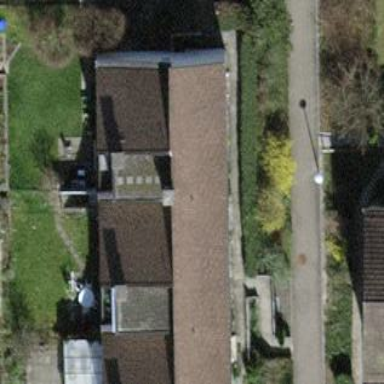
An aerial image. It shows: Building with tile roof.